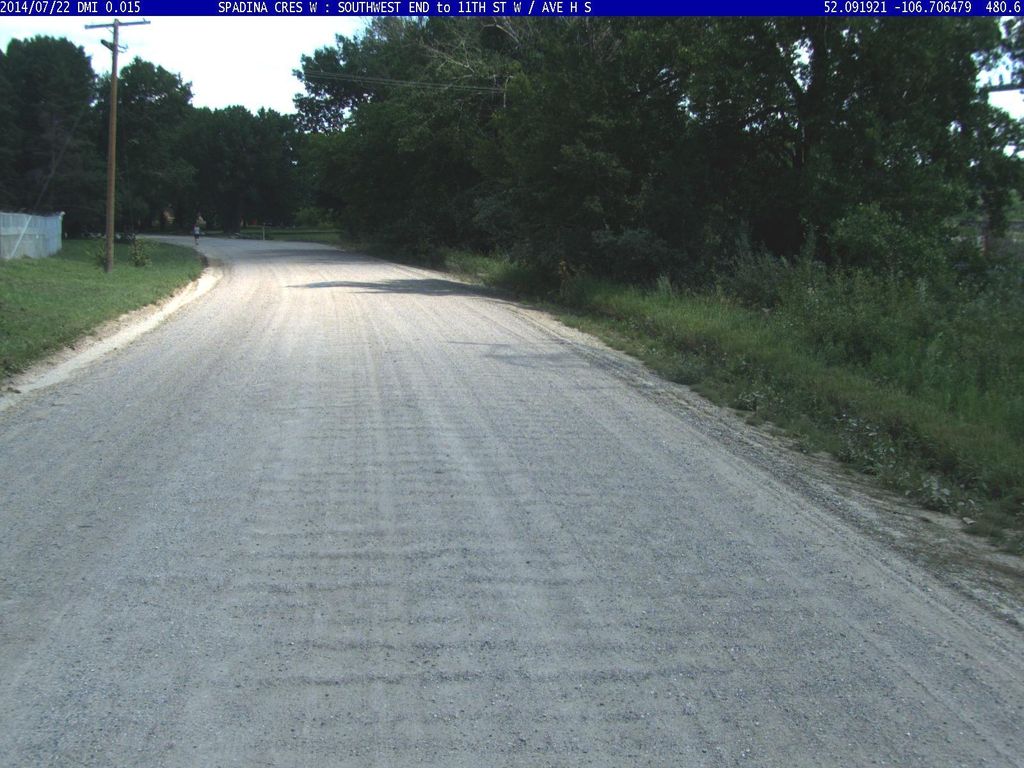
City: saskatoon